Interaction volume radius: 5 \u00c5
Interaction volume height: 10 \u00c5
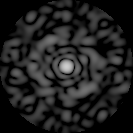
Disorder parameter: 0.8308